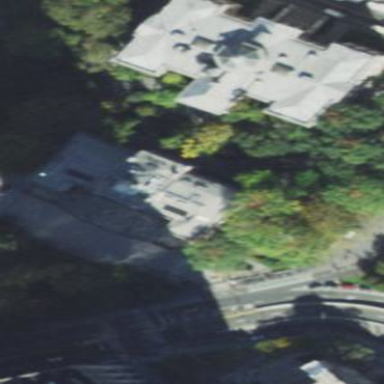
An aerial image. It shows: Part of building with light gray roof.